Question: I am using Netbeans 7.2.1 for Ubuntu Quantal Quetzal to program C++. Unfortunately, its code assistance doesn't recognize features of C++11 even after I specified the C++ version to be C++11 and then re-parsed my code.
My code, which replies on C++11 features such as 'unordered_map' are compiling and running just fine though.
Hence, I hypothesized that I might not be telling code assistance to seek the right directories for various headers. Hence, I went to Tools -> Options -> c/C++ and added some more directories in the "Include Directories" section (for 4.7.2):

Strangely, next to the directories I just added are little keys. What do these little keys mean?
Fyi, code assistance still does not recognize C++11 features.
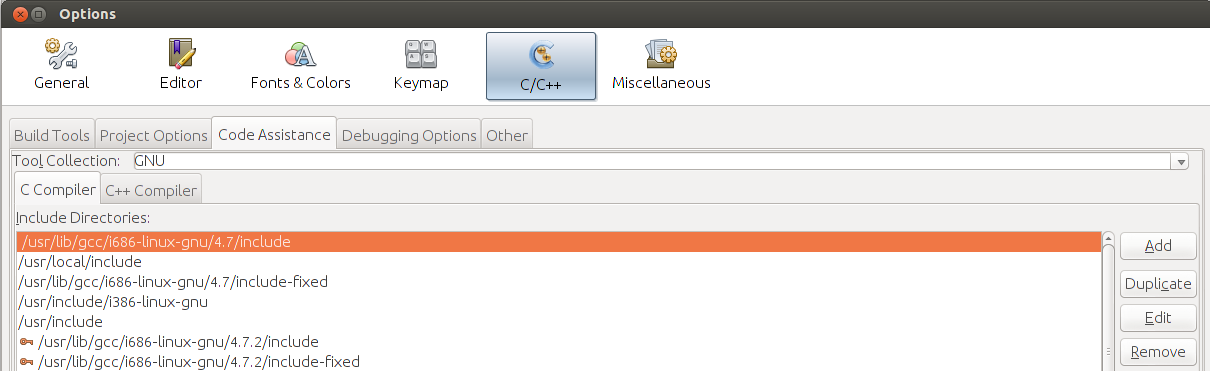
Answer: They are almost certainly the include paths built into the compiler. The code assistant needs to know them or it will miss vital information needed for understanding the other headers and completions but because they are built into the compiler they cannot be changed by the user so they have a key next to them to show they cannot be changed
This is however an educated guess based on my work in C++ IDEs and knowledge of how compilers handle this stuff
Assuming you are using gcc you can find a list of the built in include directories with 'echo | g++ -Wp,-v -x c++ - -fsyntax-only' and check if they match up.